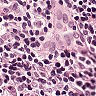
Metastatic tissue present: no